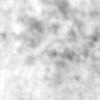
Label: no_change